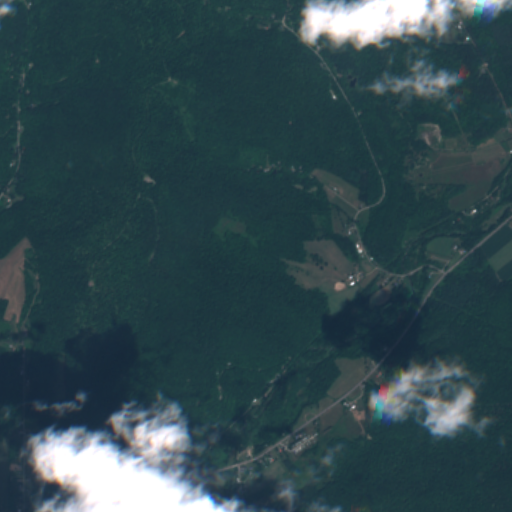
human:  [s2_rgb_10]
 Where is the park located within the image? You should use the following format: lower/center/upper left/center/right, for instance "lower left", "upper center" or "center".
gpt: The park is located in the center right of the image.
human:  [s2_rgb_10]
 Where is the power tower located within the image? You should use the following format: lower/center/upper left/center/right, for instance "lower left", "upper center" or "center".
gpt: There is no power tower in the image.